Question: I installed properly in .
I created a simple test webpage named which includes the following:
'''
<?php phpinfo(); ?>
'''
This file is located under '/var/www/'
When I open chrome in Linux, and enter in the address bar:
'''
http://localhost/index.php -> the php page is not shown, and I get an error saying "Page Not Found".
'''
However, When enter in the address bar:
'''
http://localhost:8080/index.php -> the php page is shown properly.
'''
I also configured the following on my virtual box:

I did this port forwarding because Lynda.com says:
"
VirtualBox's default networking mode is Network Address Translation, or NAT for short, where VirtualBox's networking engine maps traffic to and from the VM. In NAT mode, by default, the guest virtual machine is unreachable from the network, including your computer and browser. Instead, VirtualBox can make selected services available to the network outside the guest by listening to traffic on certain ports from the host and resending all the packets to the guest on the same or different port. This technique is known as port forwarding and the controls to do it are built right into VirtualBox.
By default, VirtualBox doesn't forward any port, which will make it impossible to access the server.
"
Please answer the following questions:
1. Why only when I enter 8080, the php page is shown properly? I would like just to enter localhost/index.php, how can I do it?
2. If I don't need any interaction between host and guest, and I would like just to write code in the VM Linux, there is no need to configure any port forwarding. Correct?
3. Lynda.com says that port forwarding is required so that VirtualBox can access the Web Server. IMO, this is wrong, because once I install and configure apache on VM Linux, it just works (even without this port forwarding). So I guess, the input in Lynda.com is wrong? do you agree?
Please answer each question separately.
Thanks in advance.
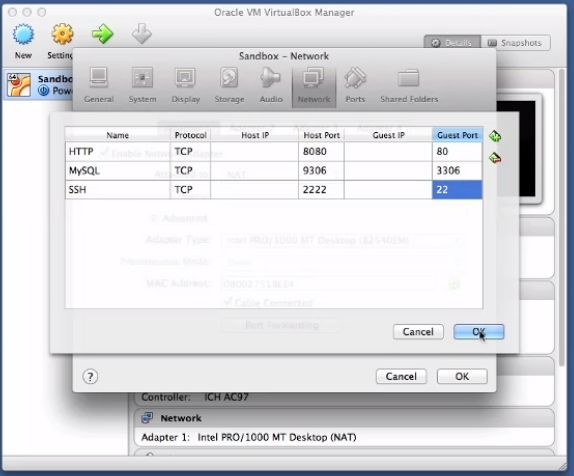
Answer: You need to go to your apache config file httpd.conf located where you installed your apache and search for ":8080", change it to ":80", that will do the job